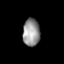
Tissue: prostate
Cell type: T cells
Senescence score: 0.7214
Nuclear area (px): 459
Mean DAPI intensity: 149.839